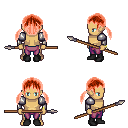
a pixel art fantasy rpg character, male body template, human, tanned skin, steel arm armor, magenta pants, red twin-tailed hairstyle, bracelets, black shoes, spear, four views (front, back, left, right), 2x2 character sprite sheet, small pixel art, hard edges, no anti-aliasing